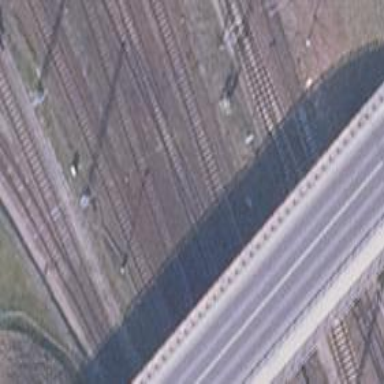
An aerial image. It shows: Railway with electrified contact lines.